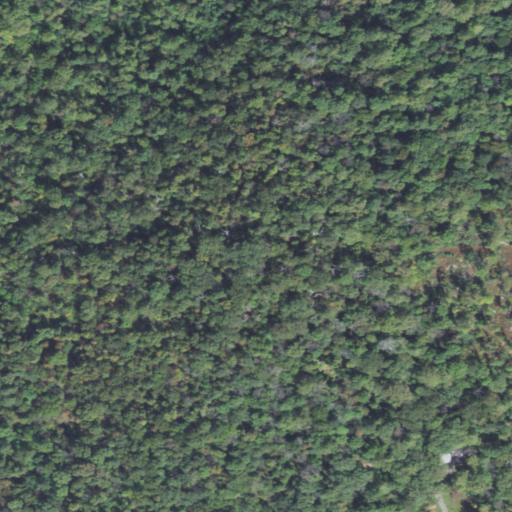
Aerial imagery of mountain in Pennsylvania named Harpers Hill containing deciduous forest and mixed forest